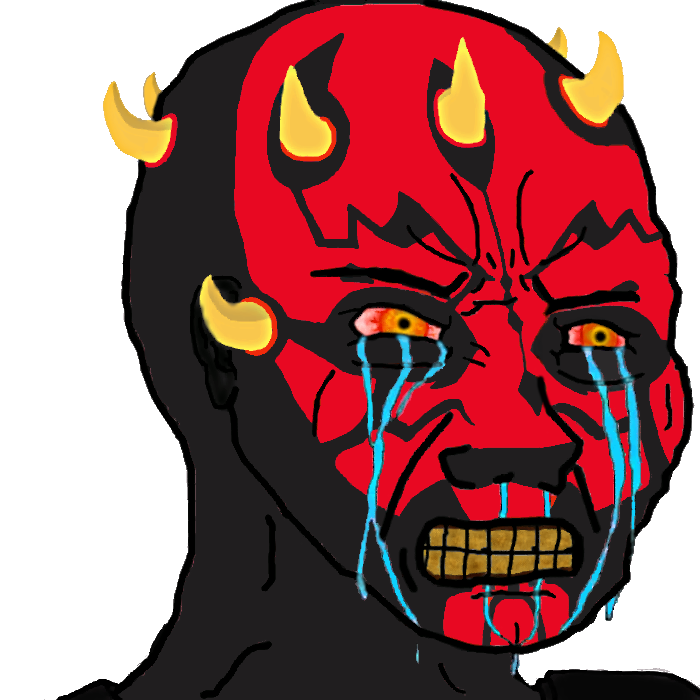
Label: 5_Crying_Wojak